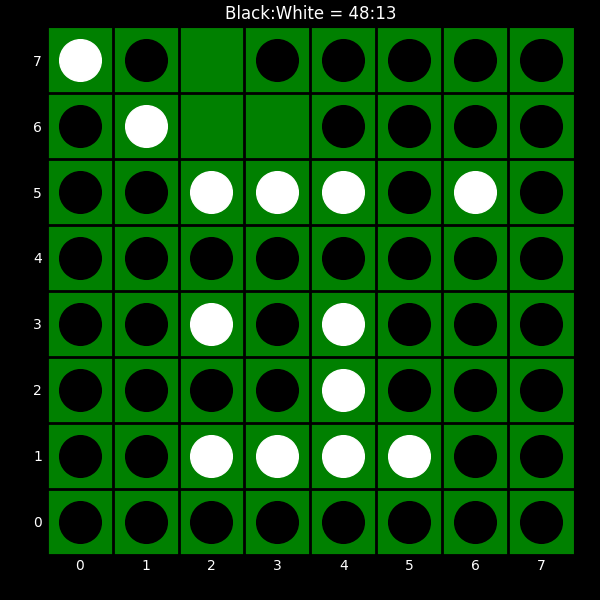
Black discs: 48
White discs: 13